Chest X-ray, AP view. Patient: 61 years old, sex F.
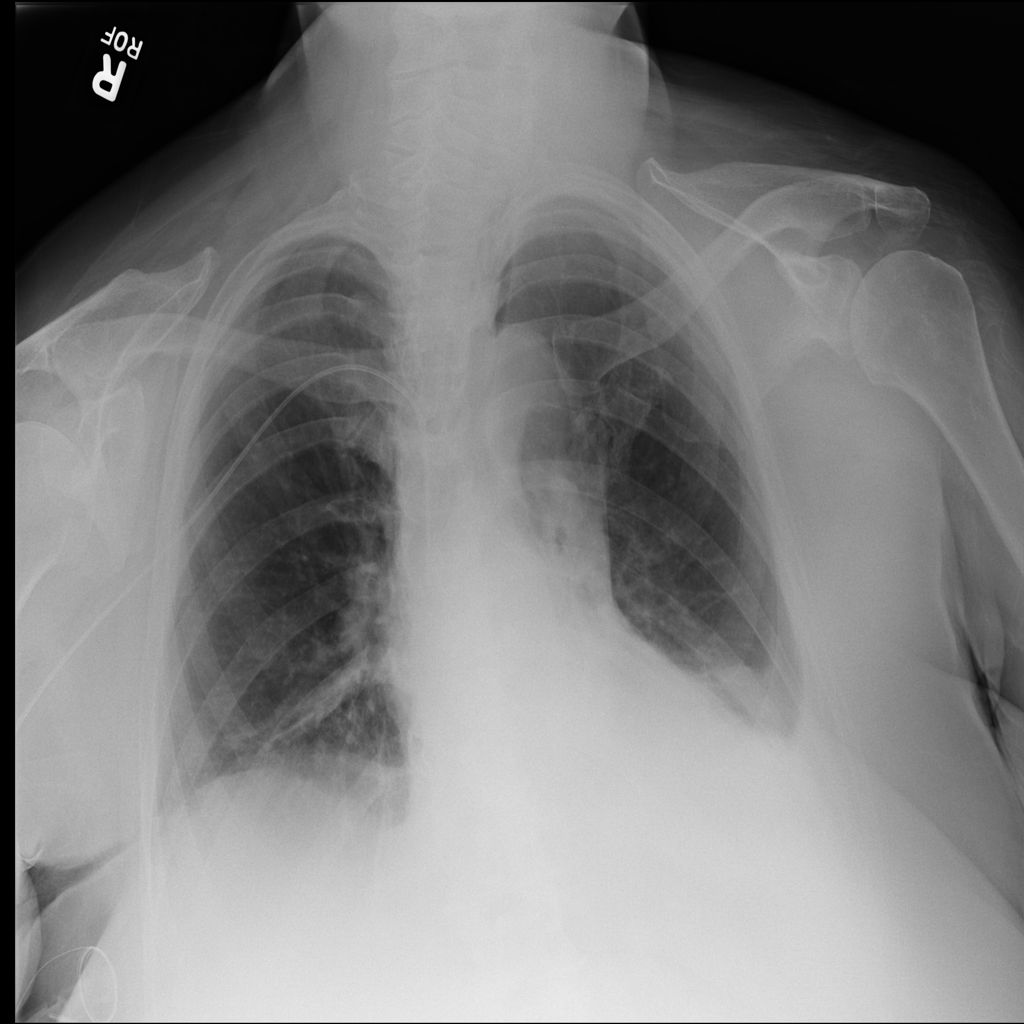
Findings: No Finding